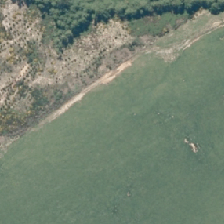
Land cover: high_producing_grassland